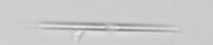
Label: pennate